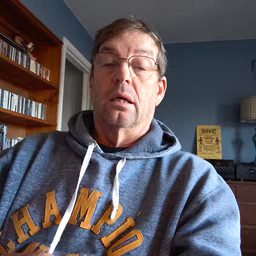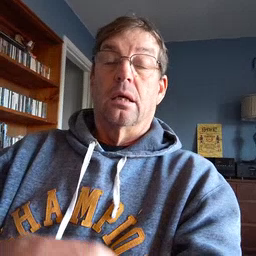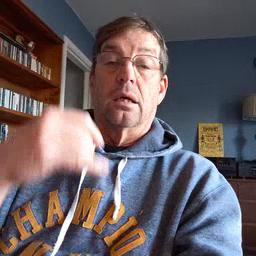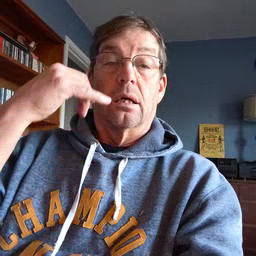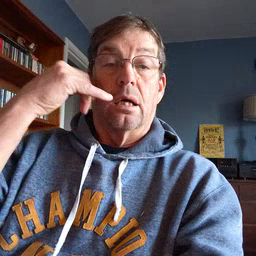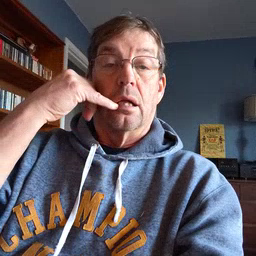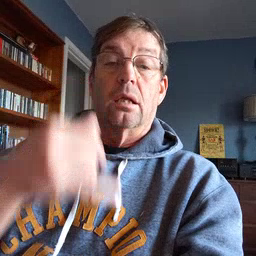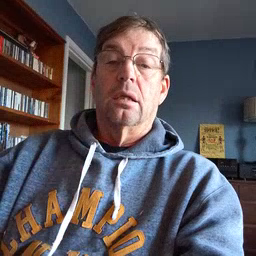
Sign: callonphone